Field crop: maize
Growth stage: 2
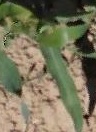
Species: maize